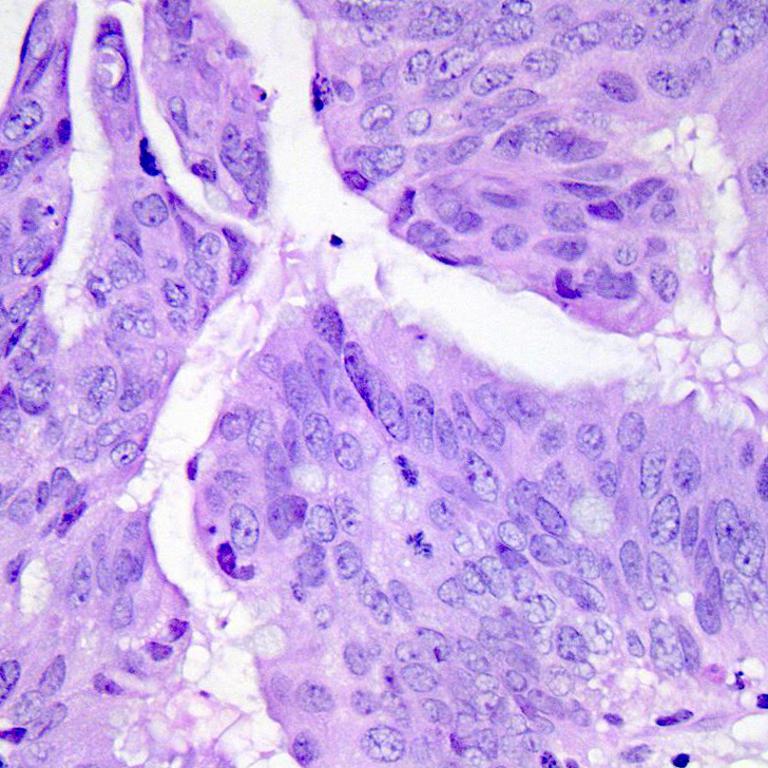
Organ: colon
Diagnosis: adenocarcinomas